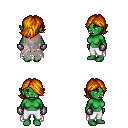
a pixel art fantasy rpg character, female body template, orc, green skin, gray tattered cape, white pants, dark blonde swoop hairstyle, metal gloves, four views (front, back, left, right), 2x2 character sprite sheet, small pixel art, hard edges, no anti-aliasing